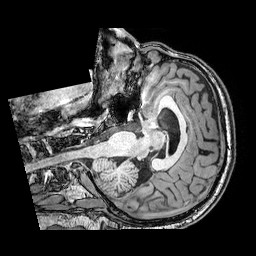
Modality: T1w
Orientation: axial
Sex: male
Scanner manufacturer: philips
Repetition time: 0.008193 s
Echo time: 0.00378 s